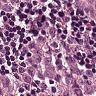
Metastatic tissue present: yes